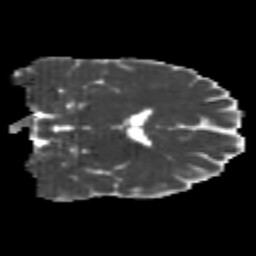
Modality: MD
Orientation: coronal
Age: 22
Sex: male
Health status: healthy
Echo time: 0.074 s